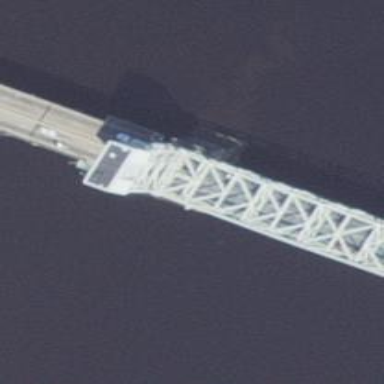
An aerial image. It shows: Lift bridge on motorway.